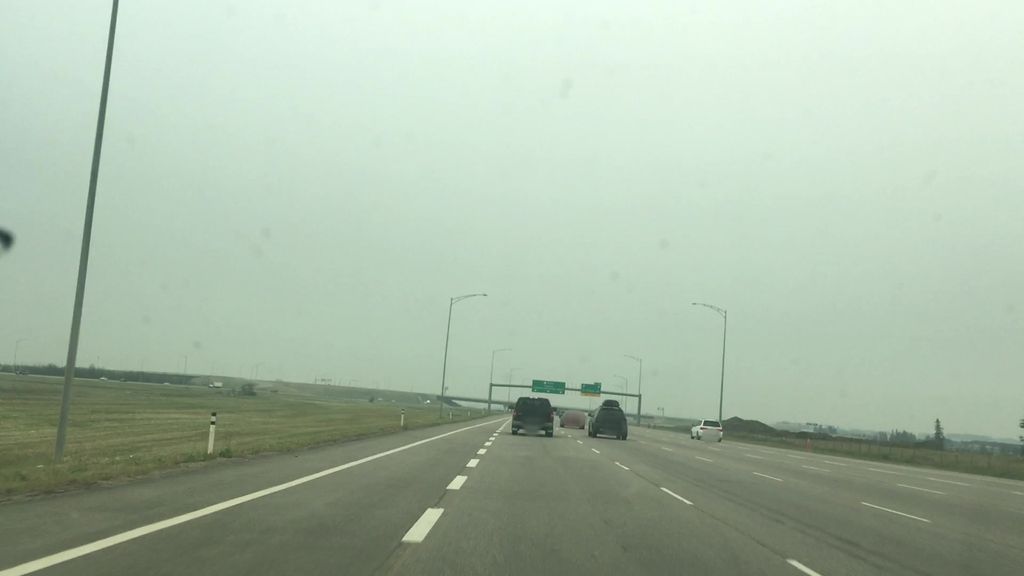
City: edmonton